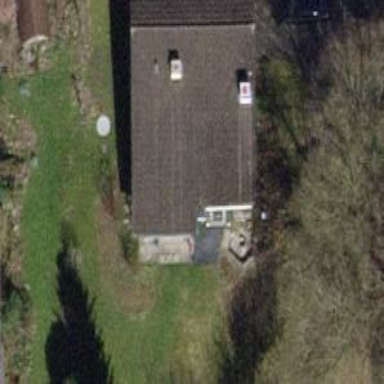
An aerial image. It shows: Building with tiled roof.